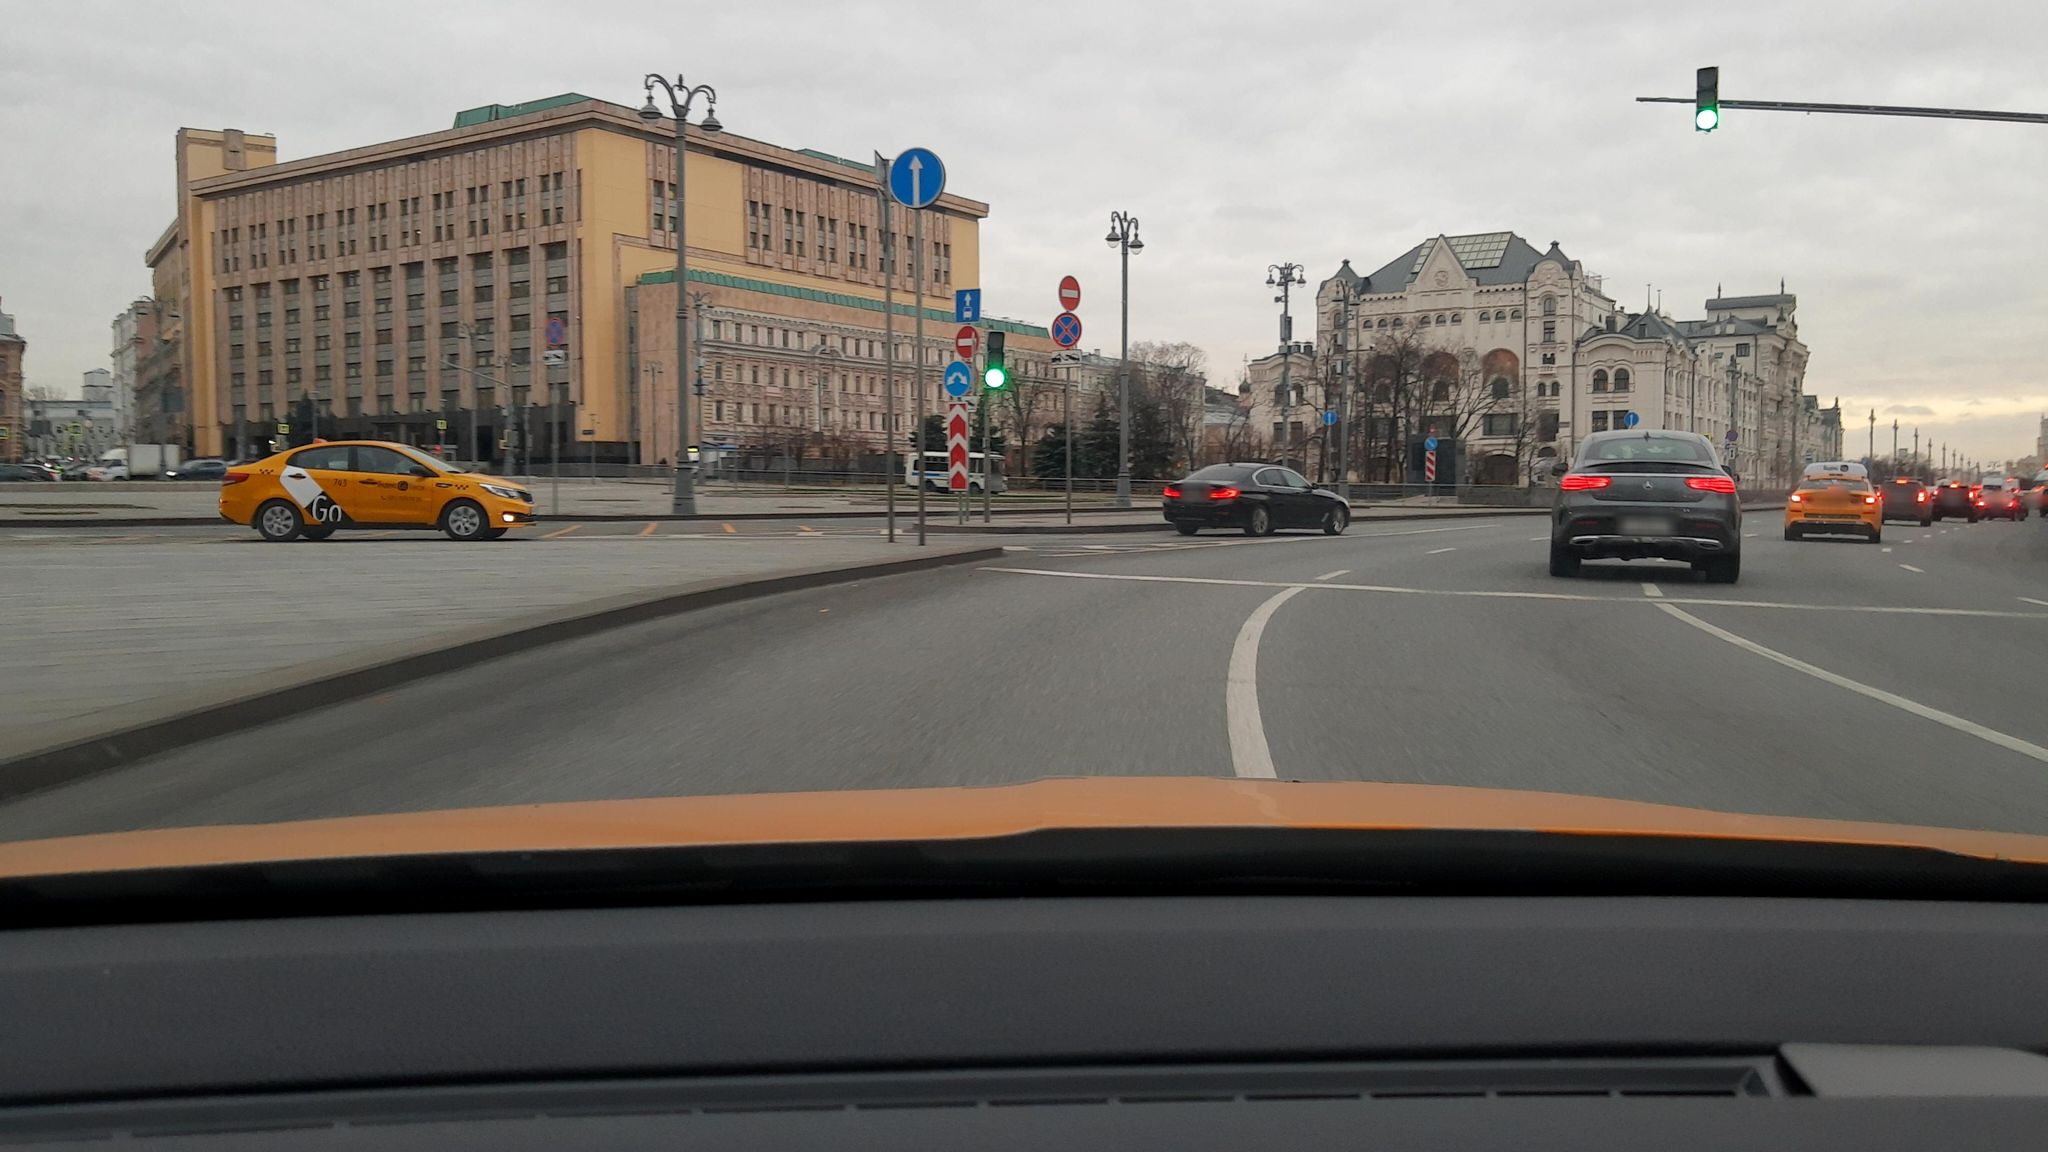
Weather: cloudy
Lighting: day
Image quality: good
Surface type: driving surface
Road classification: primary
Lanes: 5
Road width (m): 10
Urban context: urban centre
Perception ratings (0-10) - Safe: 7.46, Lively: 8.64, Beautiful: 5.93, Boring: 0.22, Depressing: 2.55, Wealthy: 6.54